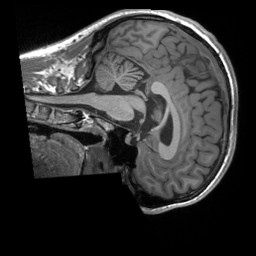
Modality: T1w
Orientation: sagittal
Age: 29
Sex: male
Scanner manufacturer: siemens
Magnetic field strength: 3 T
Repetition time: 2.3 s
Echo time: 0.00232 s